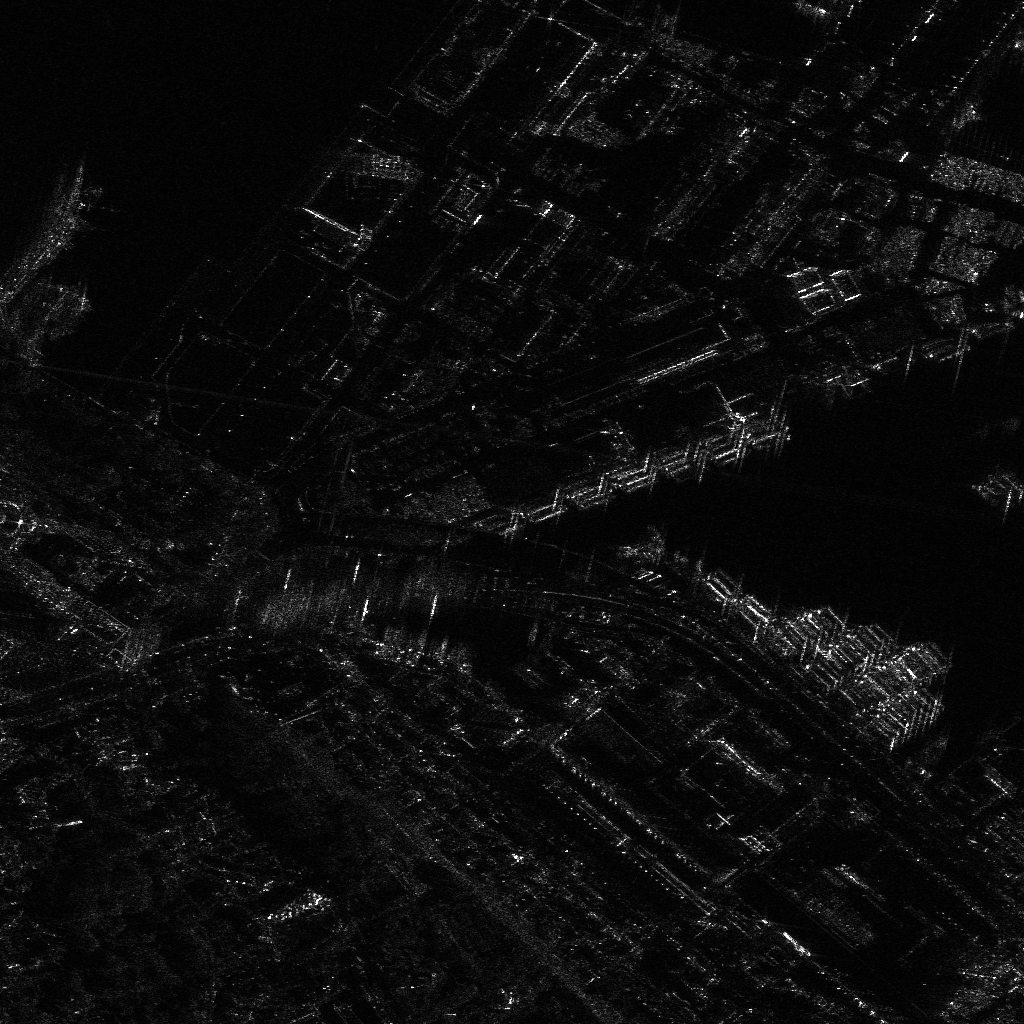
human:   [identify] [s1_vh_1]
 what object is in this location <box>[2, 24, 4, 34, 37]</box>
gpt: <ref>1 large container at the top left</ref>

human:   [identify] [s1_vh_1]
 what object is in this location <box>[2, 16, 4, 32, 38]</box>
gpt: <ref>1 small ore-oil at the top left</ref>

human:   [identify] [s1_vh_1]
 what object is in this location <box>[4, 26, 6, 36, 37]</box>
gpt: <ref>1 large container at the left</ref>

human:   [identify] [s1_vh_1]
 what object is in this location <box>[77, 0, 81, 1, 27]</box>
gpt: <ref>1 medium container at the top right</ref>